Field crop: maize
Growth stage: 2
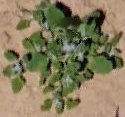
Species: chenopodium